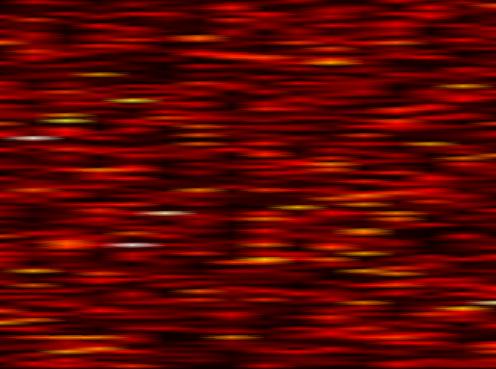
Label: FBMC